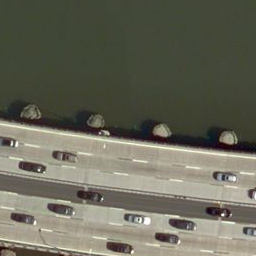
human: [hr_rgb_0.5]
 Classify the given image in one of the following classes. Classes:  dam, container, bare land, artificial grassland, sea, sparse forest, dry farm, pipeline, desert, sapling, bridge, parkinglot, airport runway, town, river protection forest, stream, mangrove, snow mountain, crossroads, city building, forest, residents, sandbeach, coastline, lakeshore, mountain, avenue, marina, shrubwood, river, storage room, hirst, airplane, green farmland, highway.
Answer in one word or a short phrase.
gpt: bridge